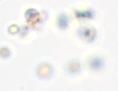
Label: Phaeocystis